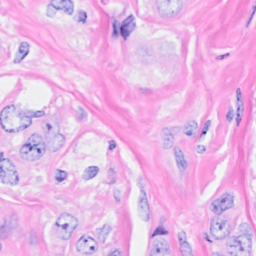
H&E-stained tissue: Breast